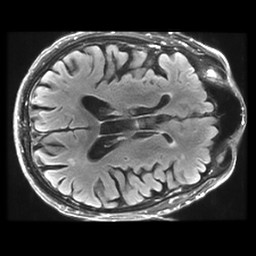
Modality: FLAIR
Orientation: axial
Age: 79
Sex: male
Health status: healthy
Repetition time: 12 s
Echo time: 0.09782 s